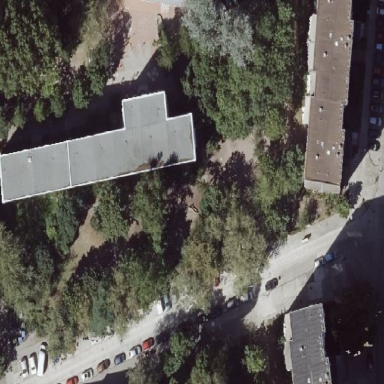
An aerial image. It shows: Flat-roofed school building.